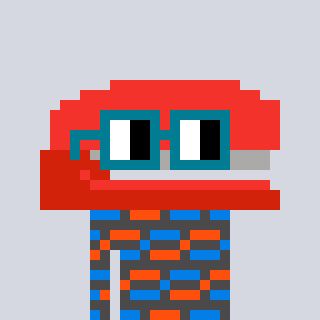
a pixel art character with square dark green glasses, a stapler-shaped head and a grayscale-colored body on a cool background